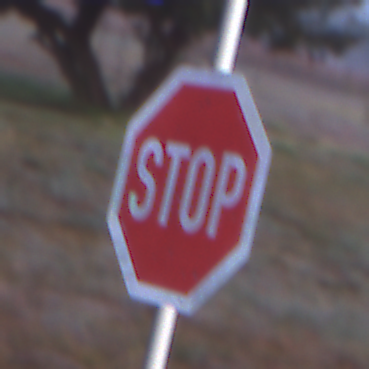
Verkehrszeichen: Stop
Umgebung: Outdoor, Nature
Tageszeit: SunriseSunset
Wetter: Clear
Licht: Natural
Jahreszeit: NotSpecified
Kontrast: LowContrast